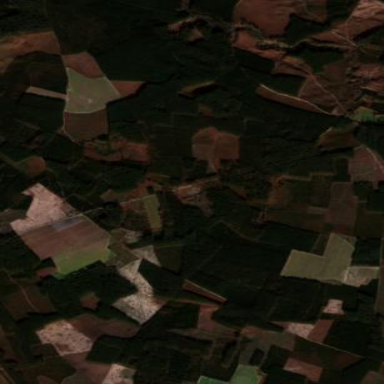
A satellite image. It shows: Forest area.